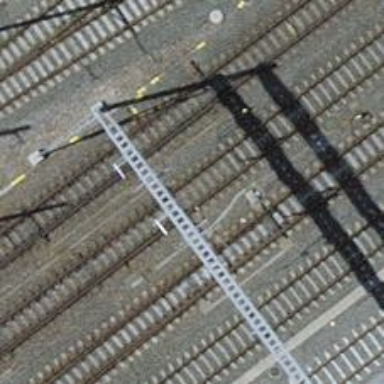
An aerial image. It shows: Single railway track with electrification through contact line.